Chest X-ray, AP view. Patient: 30 years old, sex F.
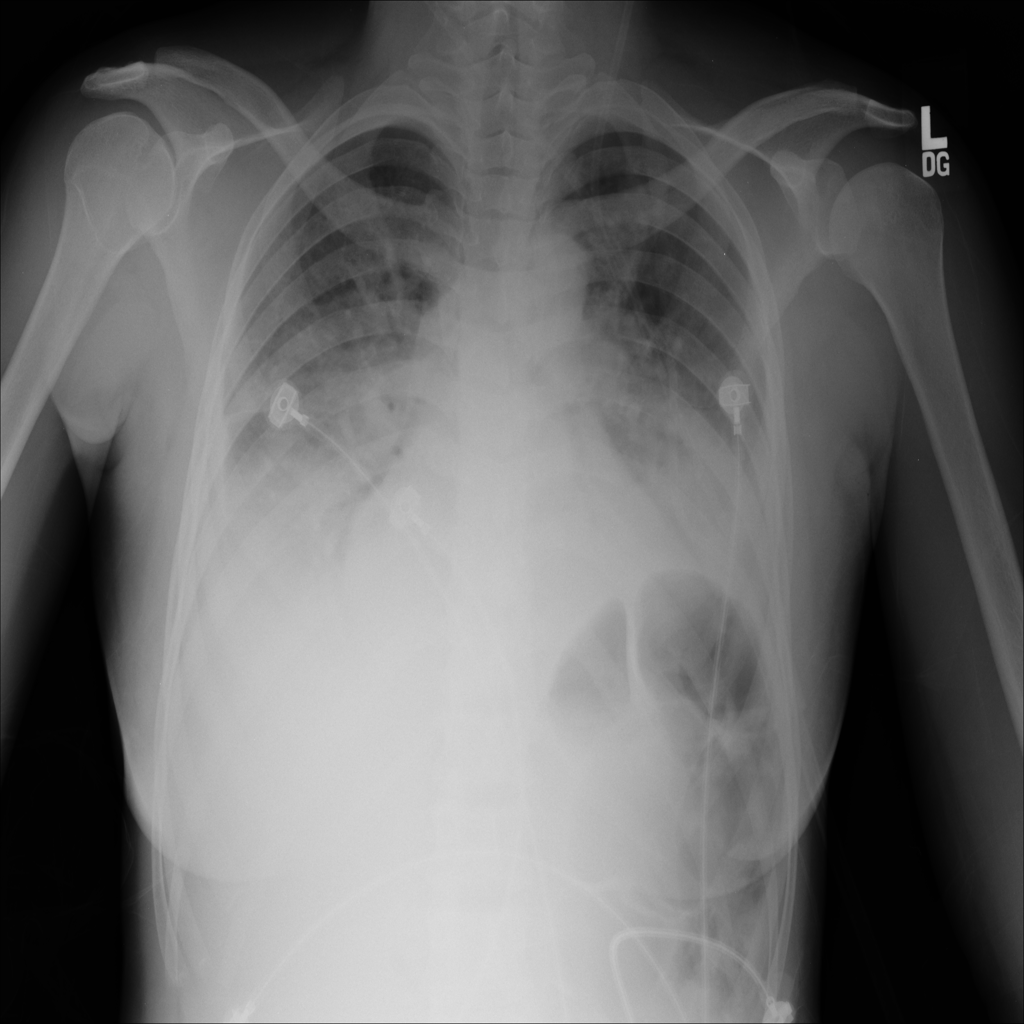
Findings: Effusion, Infiltration